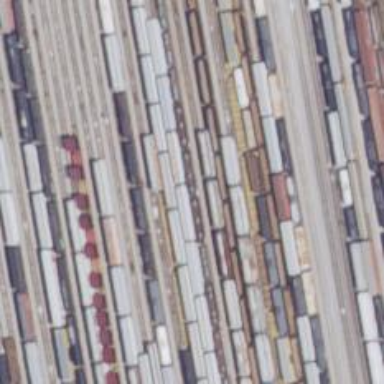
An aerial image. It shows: Railway yard for manifest purposes.